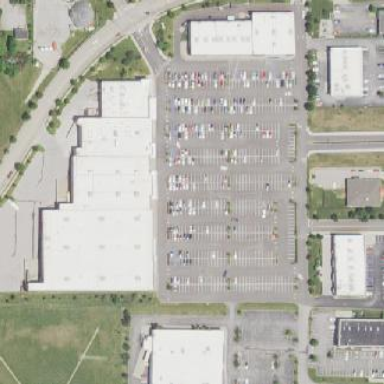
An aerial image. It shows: Parking area.